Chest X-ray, PA view. Patient: 38 years old, sex M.
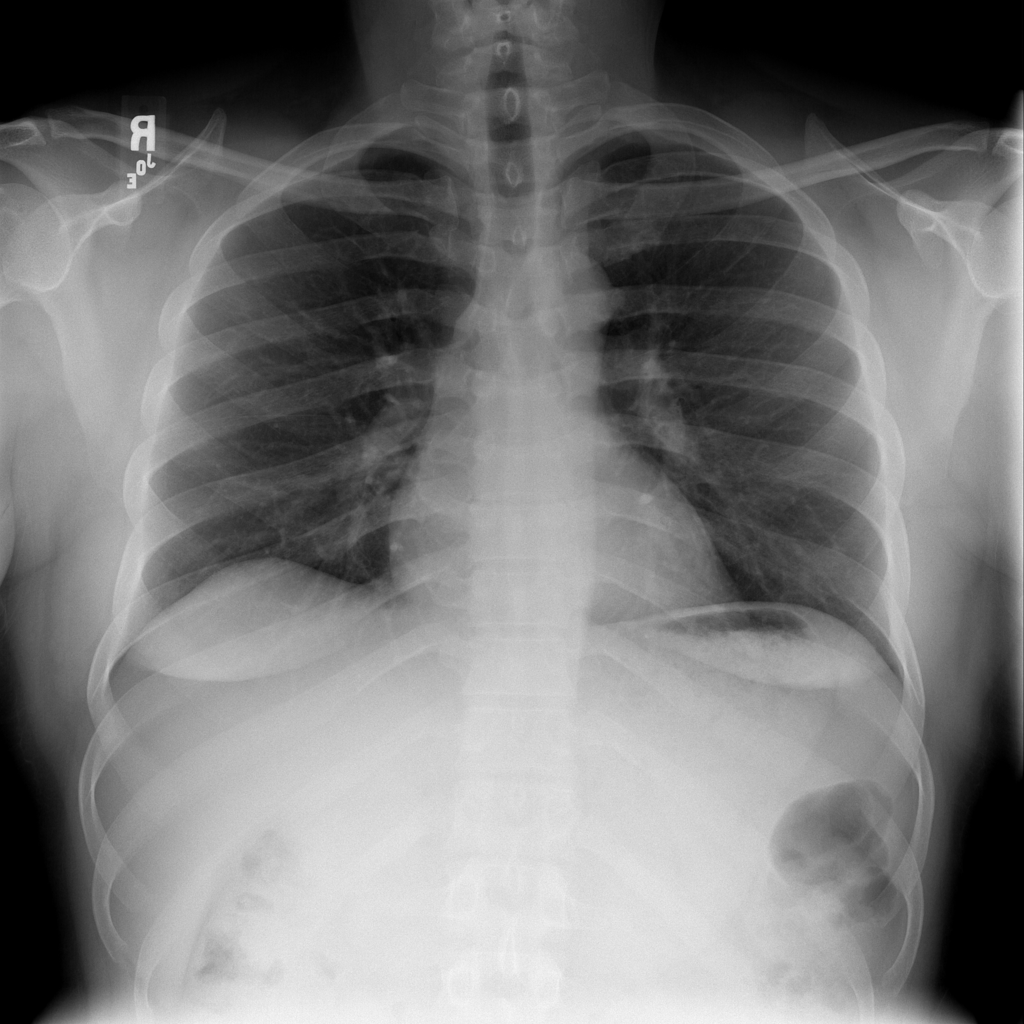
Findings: No Finding